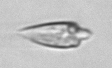
Label: Oxytoxum